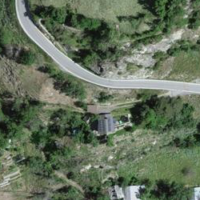
EUNIS habitat code: 45
Species observed at this site:
Luscinia megarhynchos